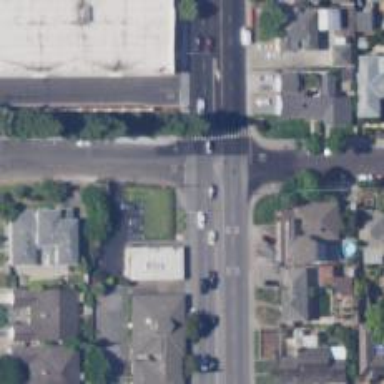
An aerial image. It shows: Unmarked crossing on the road.